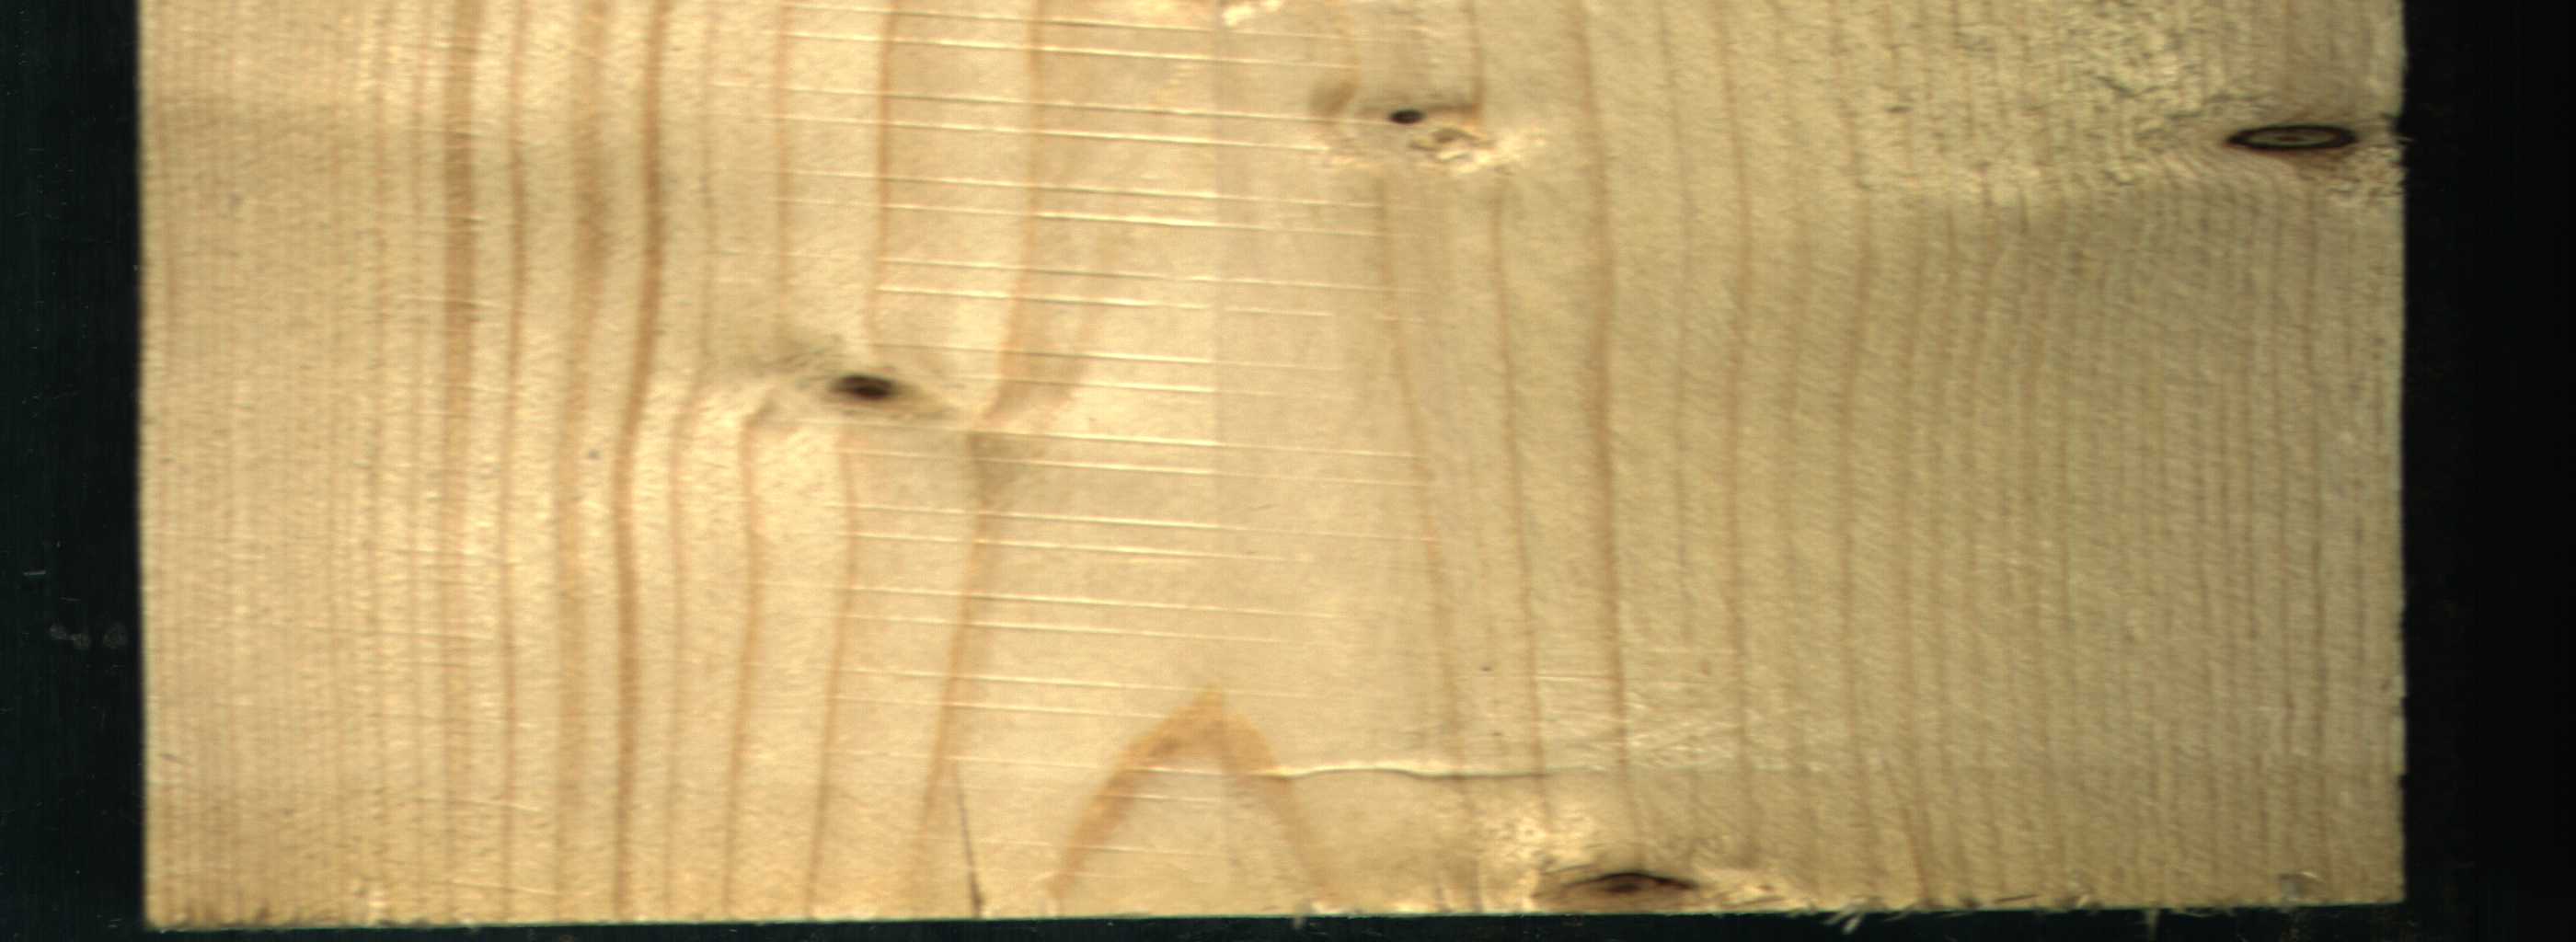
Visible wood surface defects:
Dead_Knot
Dead_Knot
Dead_Knot
Dead_Knot